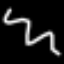
Label: squiggle